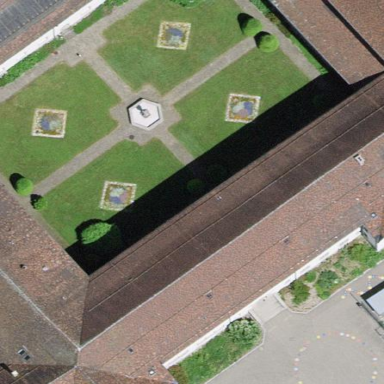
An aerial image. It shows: Beautiful monastery building.